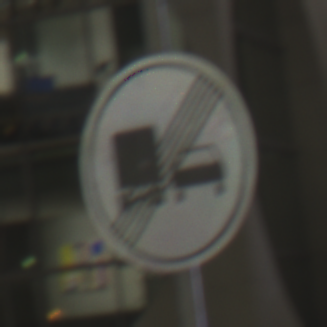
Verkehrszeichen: EndeUeberholverbotKraftfahrzeuge
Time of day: Night
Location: Outdoor (Urban)
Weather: PartlyCloudy
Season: NotSpecified
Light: Artificial